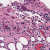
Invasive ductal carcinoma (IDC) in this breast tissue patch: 0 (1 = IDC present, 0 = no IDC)